Interaction volume radius: 10 \u00c5
Interaction volume height: 40 \u00c5
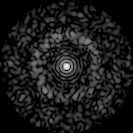
Disorder parameter: 0.8268